Представьте себе цилиндрическое тело, которое может двигаться без трения по прямому проводу, параллельному его оси симметрии, как показано на рисунке. Крошечные частицы, перемещающиеся горизонтально со скоростью $v_0$, бомбардируют тело равновероятно слева и справа. Столкновения с правым торцом цилиндра абсолютно упругие, в то время как с левым - абсолютно неупругие, хотя частицы и не прилипают к цилиндру после столкновения.
Какова скорость цилиндра спустя длительное время?
Какова скорость цилиндра спустя очень длительное время?
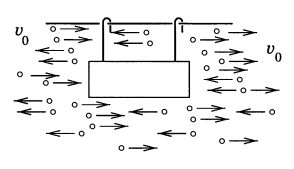
Какова скорость цилиндра спустя длительное время?
Ответ: $v_{1}=v_{0} \frac{\sqrt{2}-1}{\sqrt{2}+1} \approx 0.17 v_{0}$

Какова скорость цилиндра спустя очень длительное время?
Ответ: Тело остановится
Темы:
T, ★, Механика, Термодинамика, Соударения, 200 задач